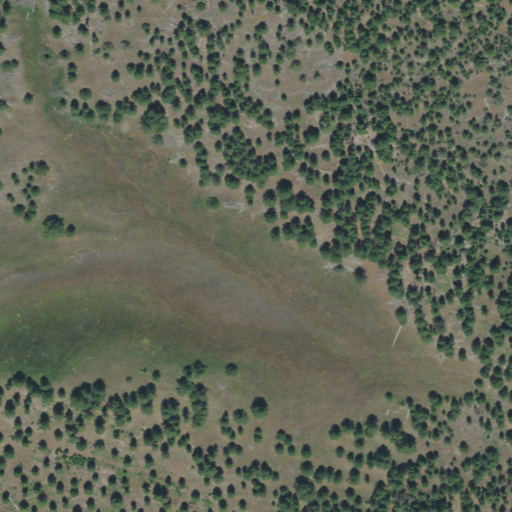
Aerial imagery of plain(s) in Oregon named Grasshopper Flat containing evergreen forest, shrub, woody wetlands, and mixed forest